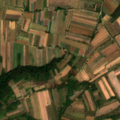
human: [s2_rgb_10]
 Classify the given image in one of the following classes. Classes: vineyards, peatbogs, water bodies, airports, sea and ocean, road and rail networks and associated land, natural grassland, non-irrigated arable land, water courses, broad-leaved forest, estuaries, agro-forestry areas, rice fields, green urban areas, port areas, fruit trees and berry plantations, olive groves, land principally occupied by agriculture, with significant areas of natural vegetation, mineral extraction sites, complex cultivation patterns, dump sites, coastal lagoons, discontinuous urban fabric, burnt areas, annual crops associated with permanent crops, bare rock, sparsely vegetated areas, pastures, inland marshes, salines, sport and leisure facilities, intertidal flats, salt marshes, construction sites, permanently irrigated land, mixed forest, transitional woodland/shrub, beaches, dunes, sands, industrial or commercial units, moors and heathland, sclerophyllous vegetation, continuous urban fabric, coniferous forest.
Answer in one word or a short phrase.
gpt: non-irrigated arable land, complex cultivation patterns, broad-leaved forest, transitional woodland/shrub